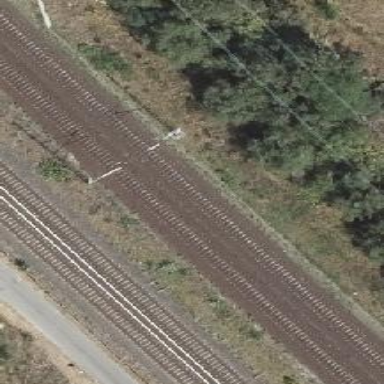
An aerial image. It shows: Railway milestone with catenary mast.